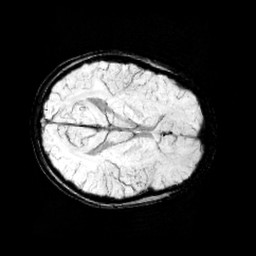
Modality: minIP
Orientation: axial
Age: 11
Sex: female
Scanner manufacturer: siemens
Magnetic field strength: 3 T
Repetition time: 0.027 s
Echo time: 0.02 s